Field crop: tomato
Growth stage: 1
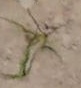
Species: cyperus